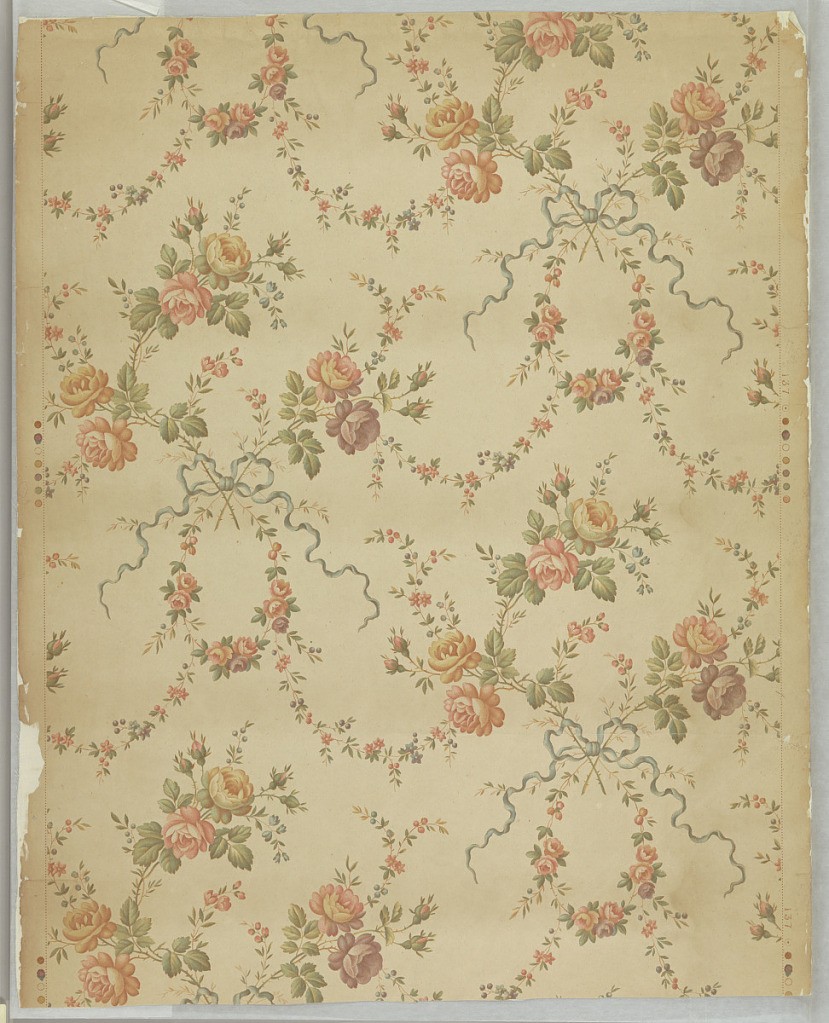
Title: Sidewall
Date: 1890–1900
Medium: Machine-printed, oil inks
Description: Full width printed in blue, red and yellow with swags and sprays of flowers. Color register marks on left margin and right margin; stock number 137 on right margin.